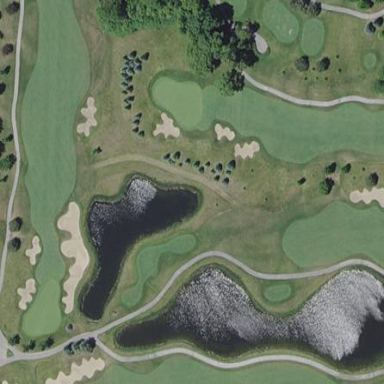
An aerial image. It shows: Scenic view of water hazard on golf course. The natural water feature adds beauty to the landscape.